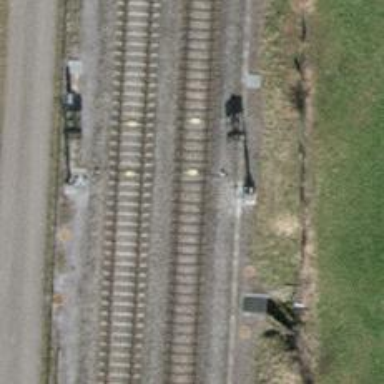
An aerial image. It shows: Railway signal.